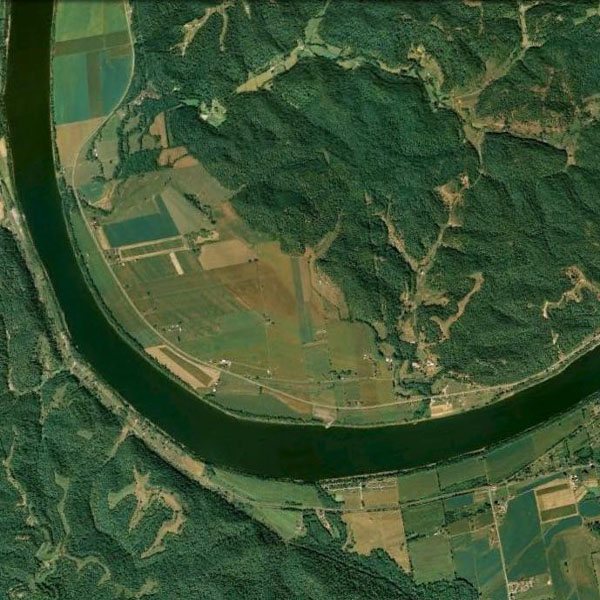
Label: River